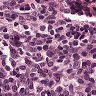
Metastatic tissue present: no